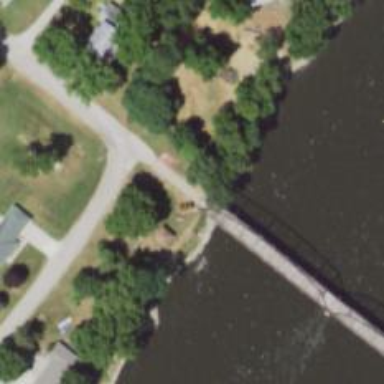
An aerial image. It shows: Footway bridge.